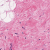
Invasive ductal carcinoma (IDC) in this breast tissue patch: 0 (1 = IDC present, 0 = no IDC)